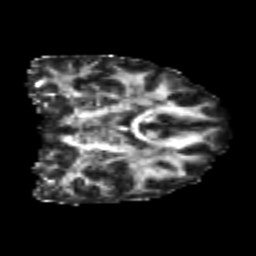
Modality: FA
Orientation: coronal
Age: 22
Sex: female
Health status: healthy
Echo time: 0.074 s